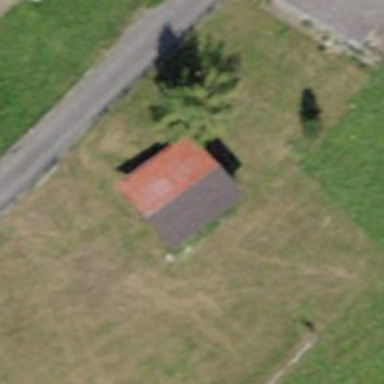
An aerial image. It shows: Barn.